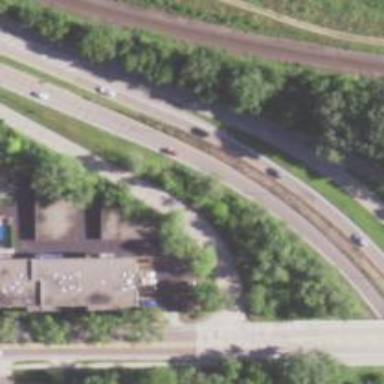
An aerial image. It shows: Trunk link highway.